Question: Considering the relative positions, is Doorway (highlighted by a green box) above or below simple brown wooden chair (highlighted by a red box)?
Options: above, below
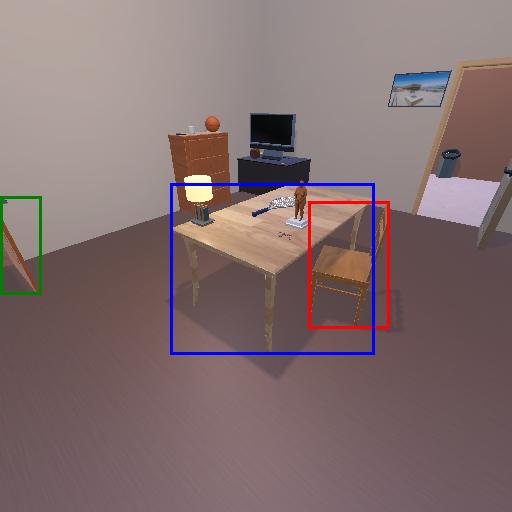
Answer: above